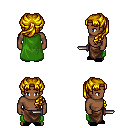
a pixel art fantasy rpg character, male body template, human, dark skin, green cape, robe skirt, blonde princess hairstyle, black slippers, dagger, four views (front, back, left, right), 2x2 character sprite sheet, small pixel art, hard edges, no anti-aliasing